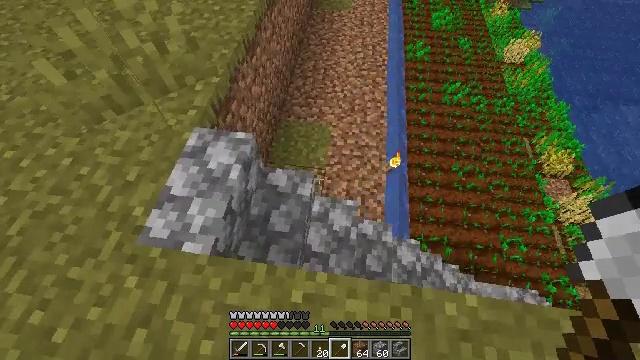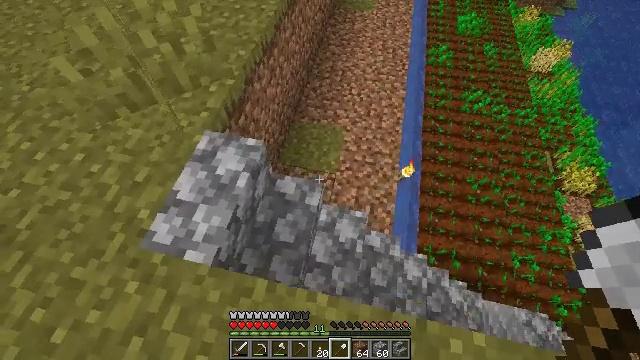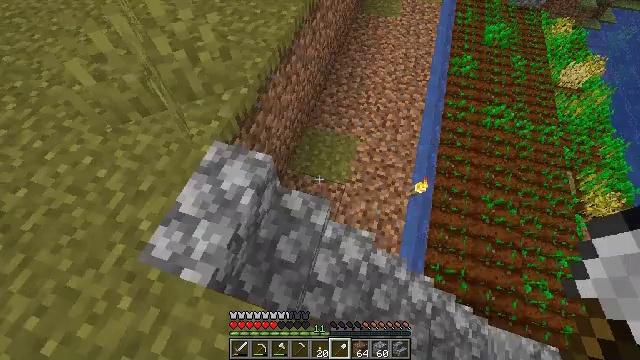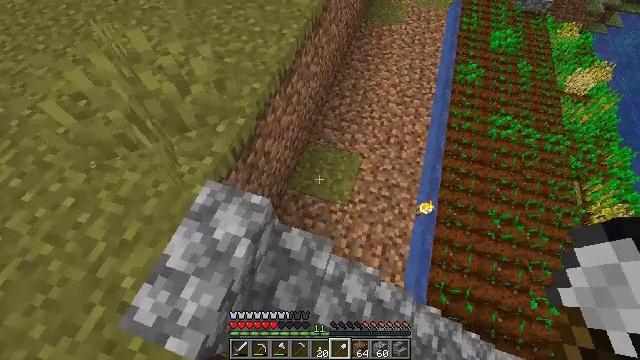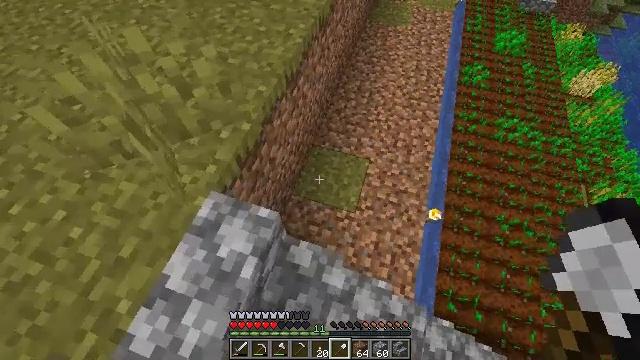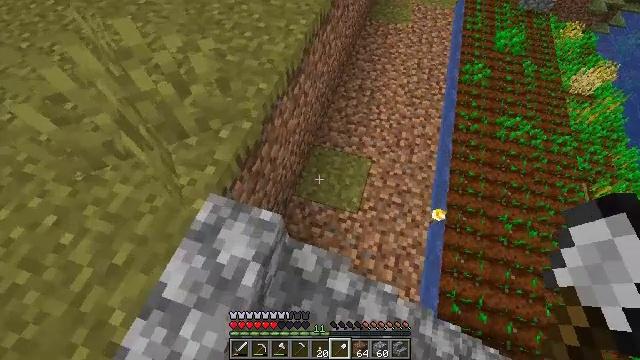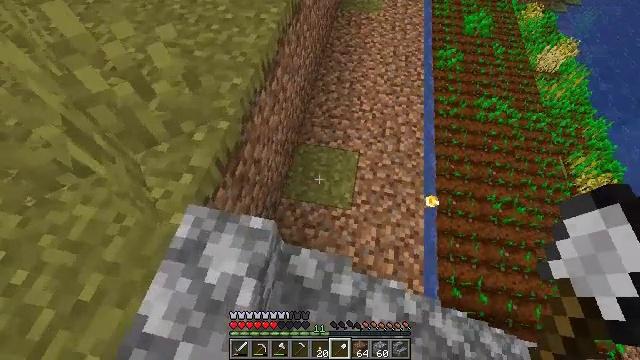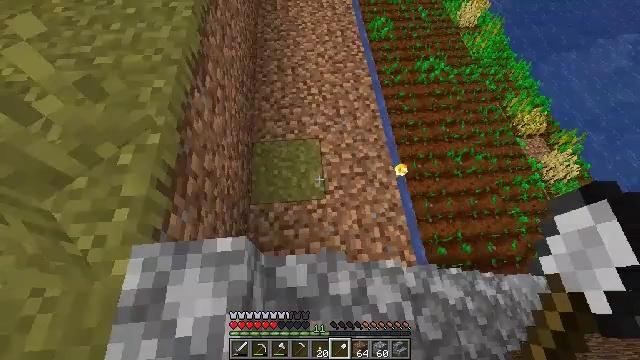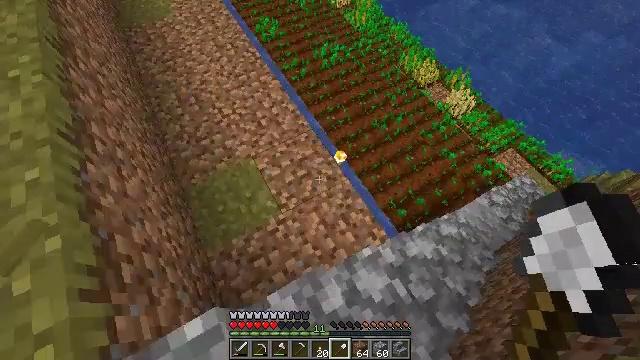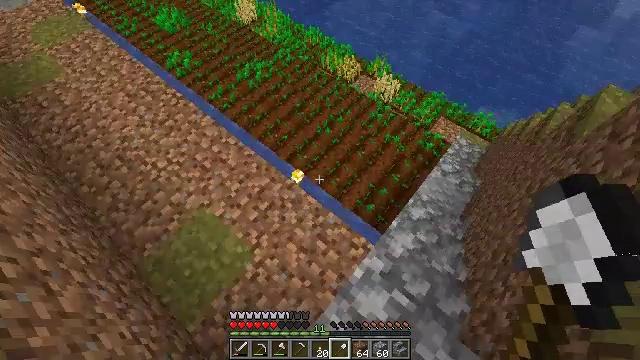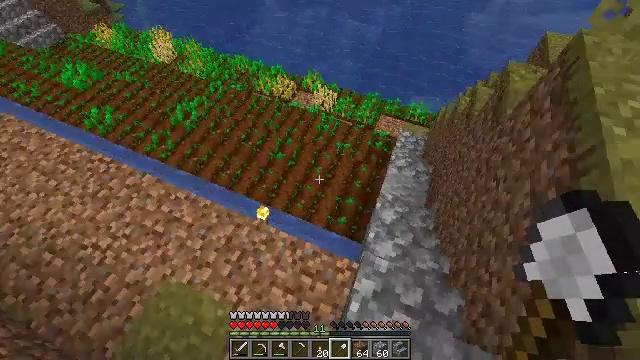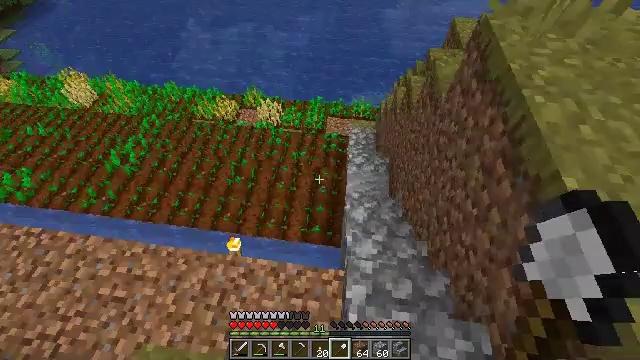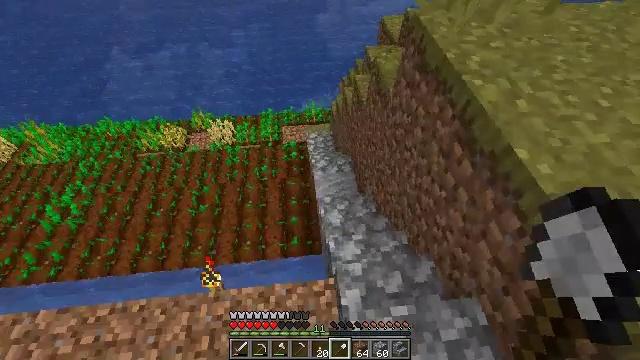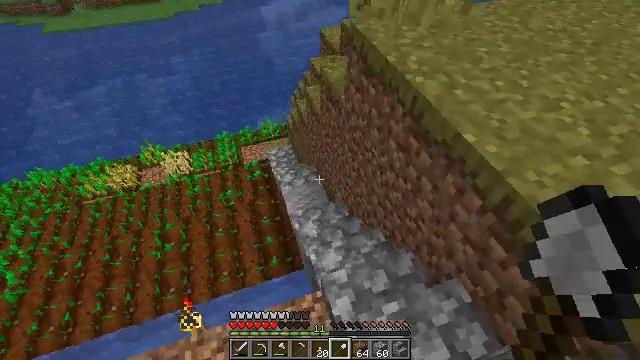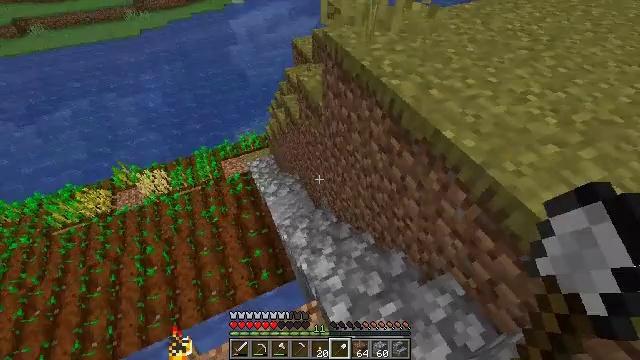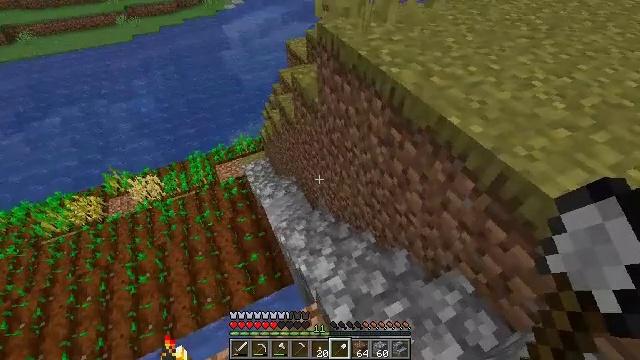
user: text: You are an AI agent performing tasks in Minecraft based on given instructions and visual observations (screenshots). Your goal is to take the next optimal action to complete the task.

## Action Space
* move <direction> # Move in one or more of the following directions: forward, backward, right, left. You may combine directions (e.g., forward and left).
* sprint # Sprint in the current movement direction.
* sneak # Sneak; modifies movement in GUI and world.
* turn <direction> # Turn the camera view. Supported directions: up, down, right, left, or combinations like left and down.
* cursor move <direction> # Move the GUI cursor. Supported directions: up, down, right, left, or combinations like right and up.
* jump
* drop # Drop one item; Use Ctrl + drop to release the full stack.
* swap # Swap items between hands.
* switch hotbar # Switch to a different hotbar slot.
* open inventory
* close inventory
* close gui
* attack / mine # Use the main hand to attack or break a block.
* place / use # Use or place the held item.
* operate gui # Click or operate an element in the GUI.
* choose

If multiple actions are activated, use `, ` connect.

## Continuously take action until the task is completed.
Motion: motion action
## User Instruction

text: Gather dirt.
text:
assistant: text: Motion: move forward, turn left
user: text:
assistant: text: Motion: move forward, turn left
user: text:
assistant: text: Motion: move forward and move left
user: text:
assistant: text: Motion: move forward and move left
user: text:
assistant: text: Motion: move forward and move left
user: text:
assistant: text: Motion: move forward, turn right
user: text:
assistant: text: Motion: move forward, turn right and down
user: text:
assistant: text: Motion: move forward, turn right
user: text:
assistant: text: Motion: move forward, turn right and up
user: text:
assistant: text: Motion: move forward, turn right and up
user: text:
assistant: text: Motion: turn right and up
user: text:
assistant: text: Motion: turn right and up
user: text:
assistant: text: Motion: turn right and up
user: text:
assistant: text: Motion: turn right and up
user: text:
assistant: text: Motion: move forward, turn right
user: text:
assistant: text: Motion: move forward and move right
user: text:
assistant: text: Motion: move forward and move right
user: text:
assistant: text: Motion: move forward and move right
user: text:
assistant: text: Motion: move forward and move right
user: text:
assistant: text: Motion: move forward and move right, turn left and down
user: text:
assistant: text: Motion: move forward and move right, turn left
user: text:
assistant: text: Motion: move forward, turn left and down
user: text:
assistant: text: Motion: move forward
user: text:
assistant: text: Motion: move forward
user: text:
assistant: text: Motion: move forward, turn left
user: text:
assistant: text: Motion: move forward, turn left
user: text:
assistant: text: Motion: move forward, turn left
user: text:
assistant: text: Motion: move forward, turn left
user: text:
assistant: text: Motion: move forward, turn left
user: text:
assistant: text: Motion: move forward